RGB frame:
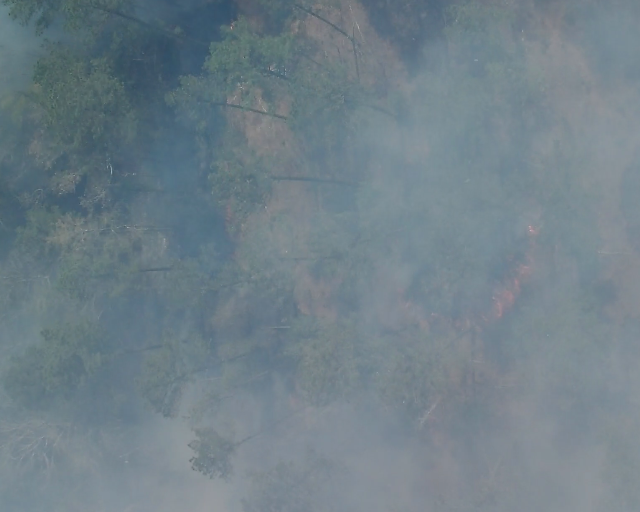
Thermal frame:
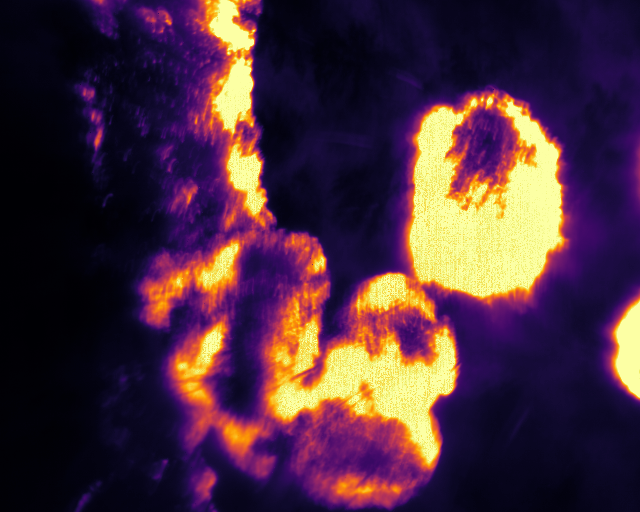
Captured: 2026-02-26 02:29:45
Pixels at or above 80 °C: 87114 (fraction of frame: 0.2659)